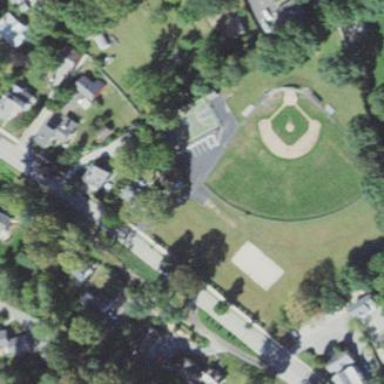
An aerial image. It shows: Baseball pitch for leisure and sports activities.